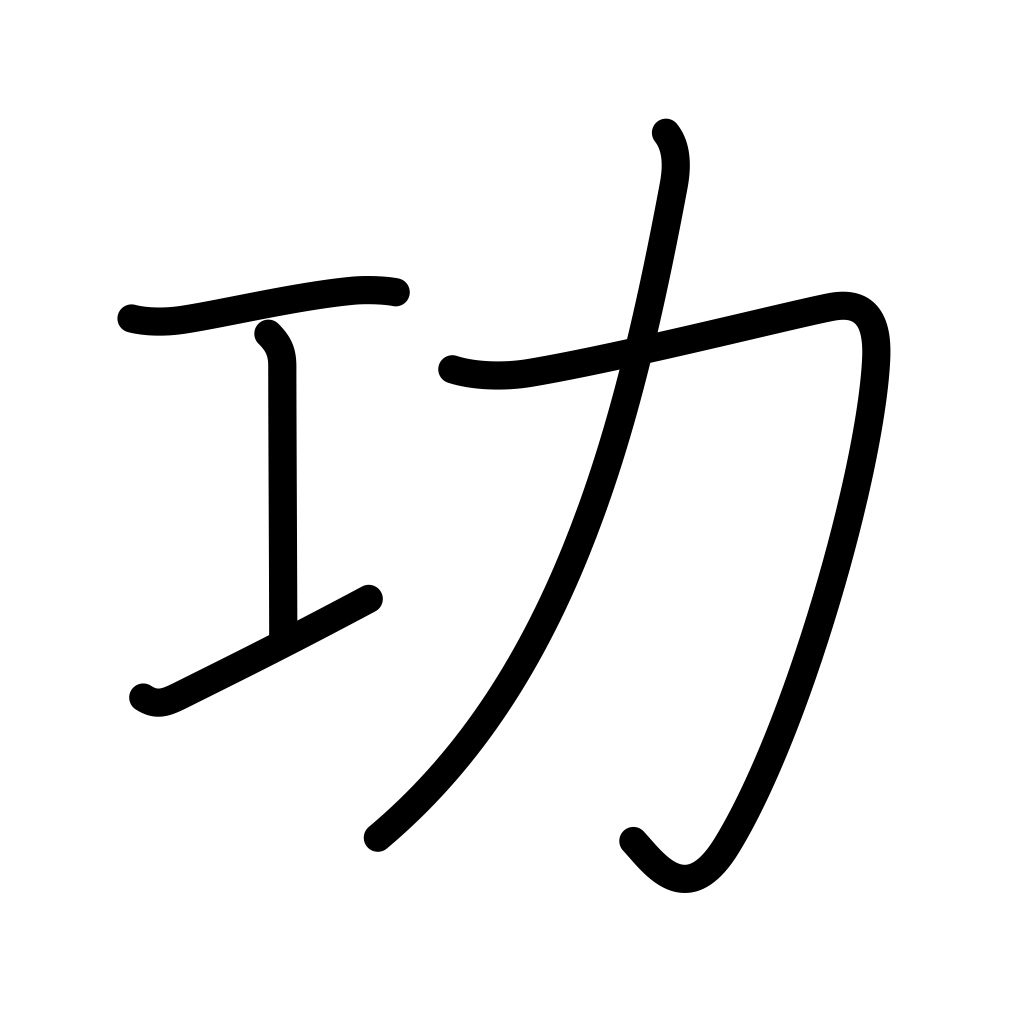
Meaning: achievement, merits, success, honor, credit